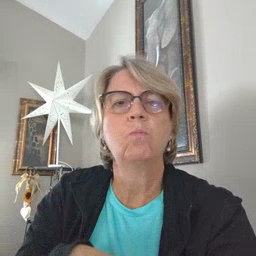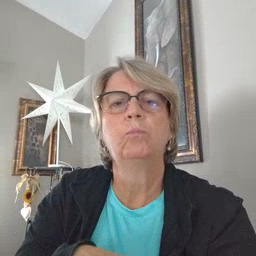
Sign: no